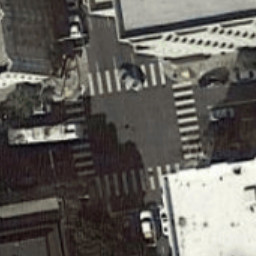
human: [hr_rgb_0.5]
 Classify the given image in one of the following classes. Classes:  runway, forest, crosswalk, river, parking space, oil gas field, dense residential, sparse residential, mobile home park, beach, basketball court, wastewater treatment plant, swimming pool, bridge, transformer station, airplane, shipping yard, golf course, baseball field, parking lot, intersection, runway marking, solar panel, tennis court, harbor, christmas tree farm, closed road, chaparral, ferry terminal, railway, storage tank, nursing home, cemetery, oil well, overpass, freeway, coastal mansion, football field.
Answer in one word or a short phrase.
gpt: crosswalk